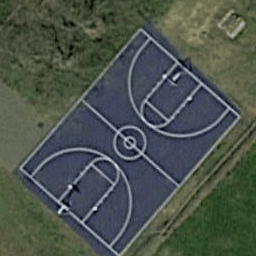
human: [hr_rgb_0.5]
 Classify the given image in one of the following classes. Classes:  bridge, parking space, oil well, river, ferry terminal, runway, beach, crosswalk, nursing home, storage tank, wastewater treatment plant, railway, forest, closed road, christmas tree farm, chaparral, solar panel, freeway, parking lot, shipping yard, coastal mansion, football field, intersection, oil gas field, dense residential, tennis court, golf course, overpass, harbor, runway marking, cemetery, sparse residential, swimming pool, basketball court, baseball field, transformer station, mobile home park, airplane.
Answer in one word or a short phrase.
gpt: basketball court